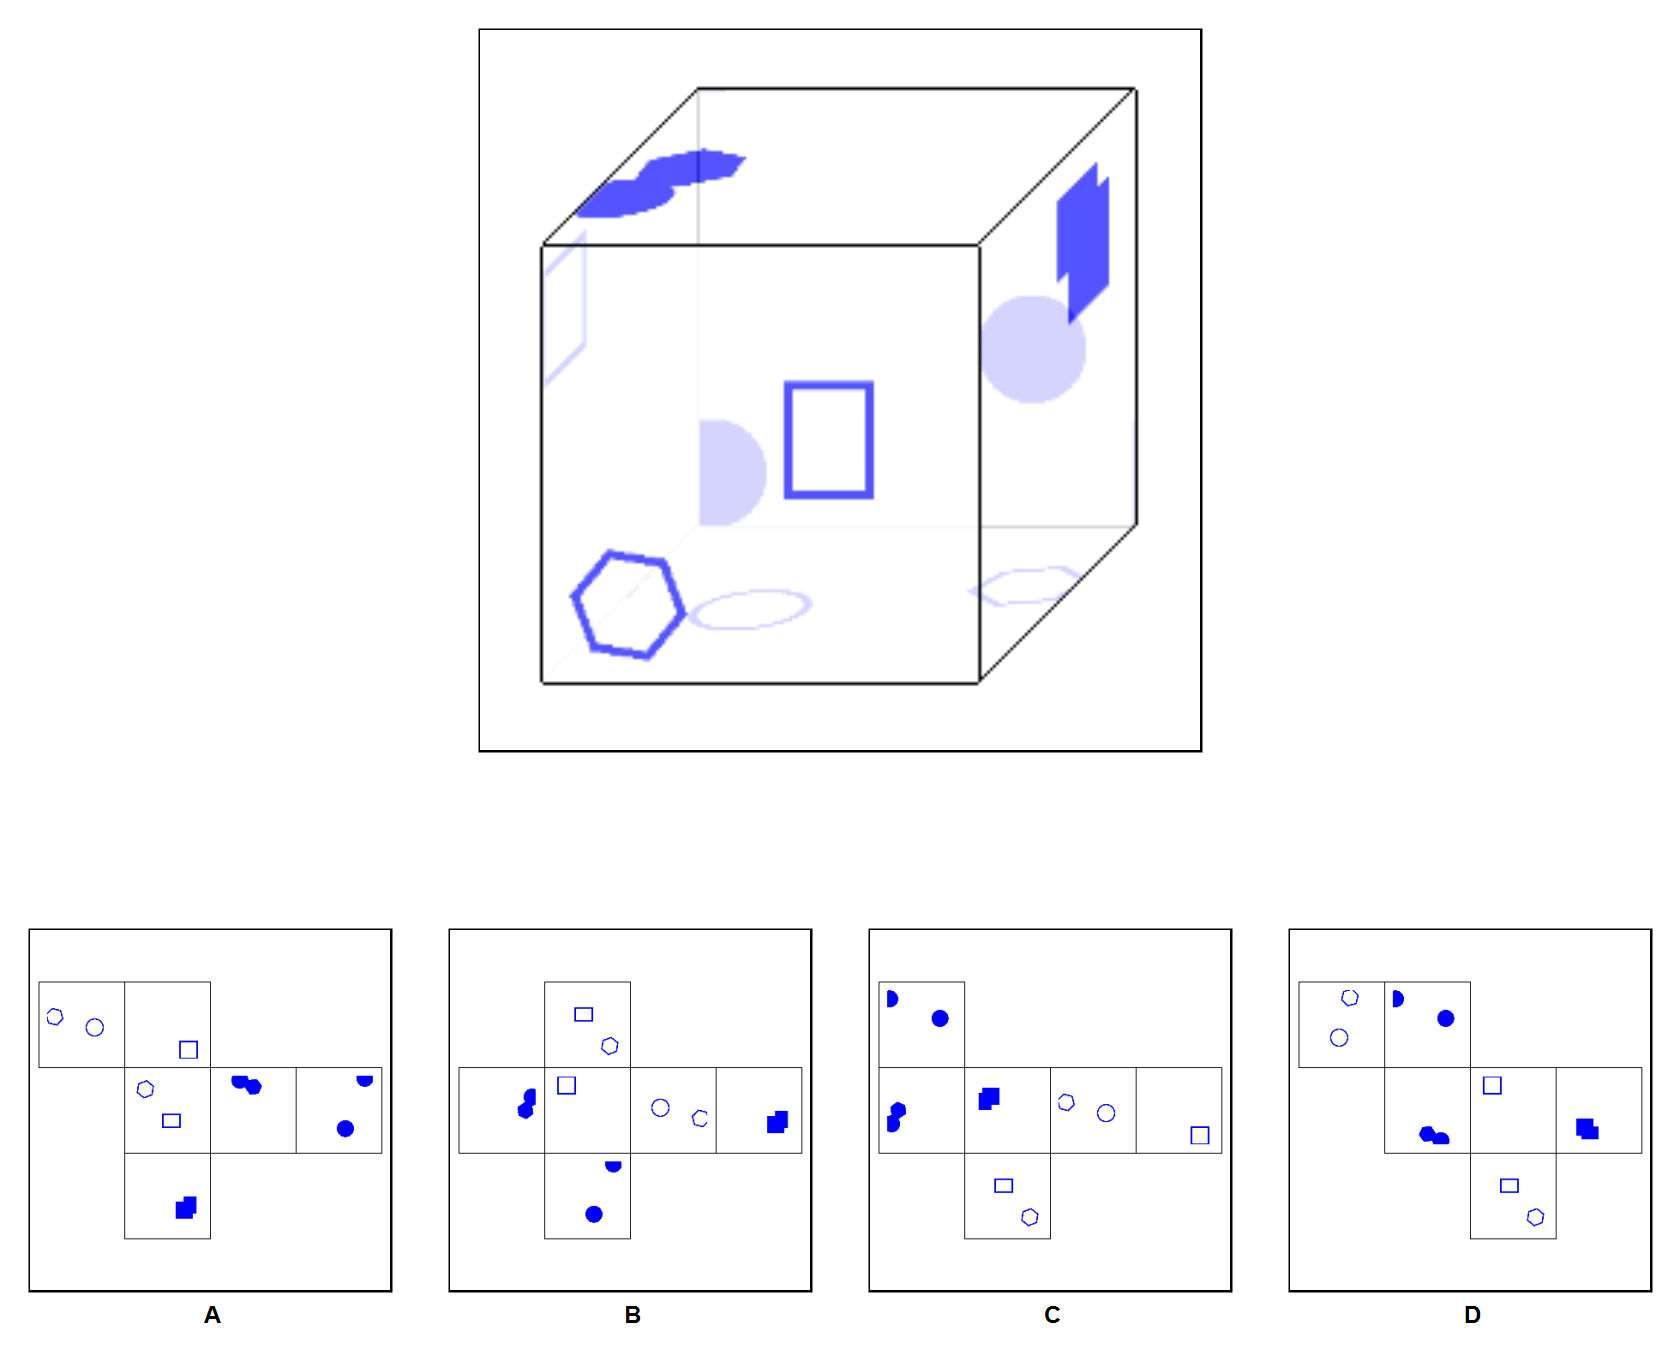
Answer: D